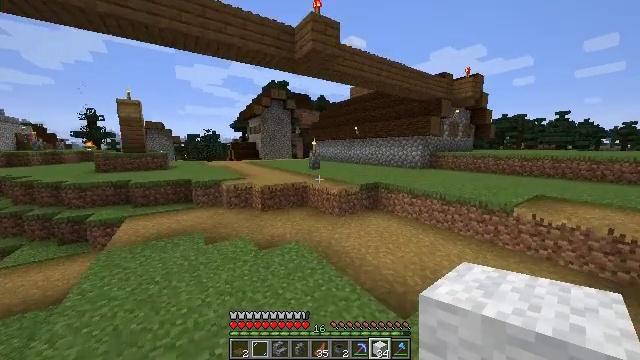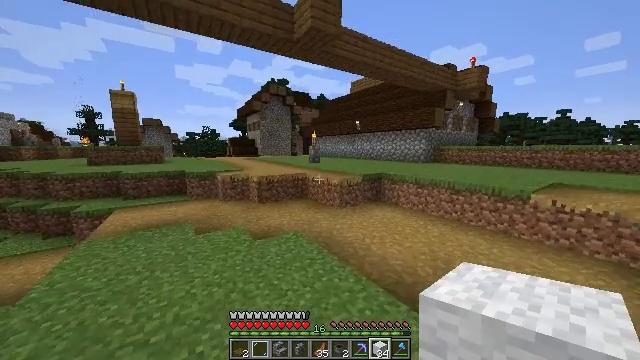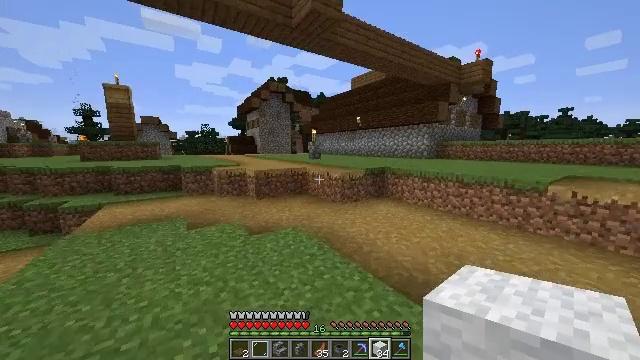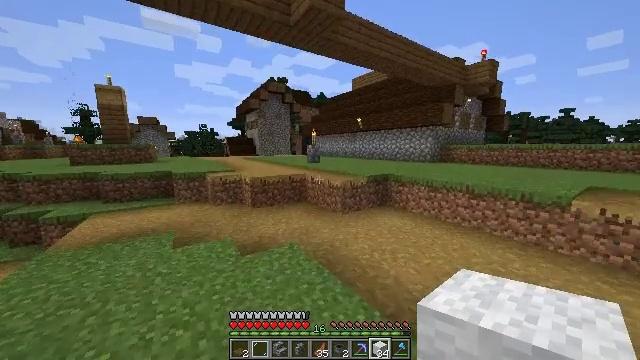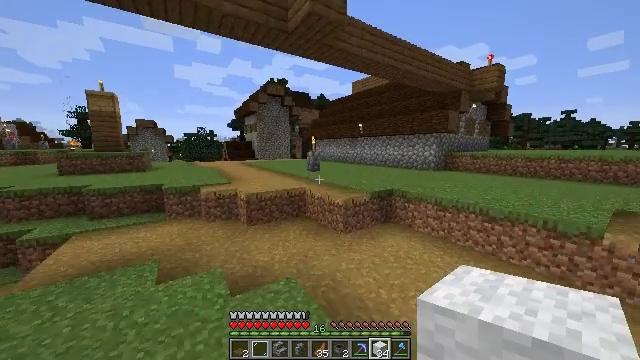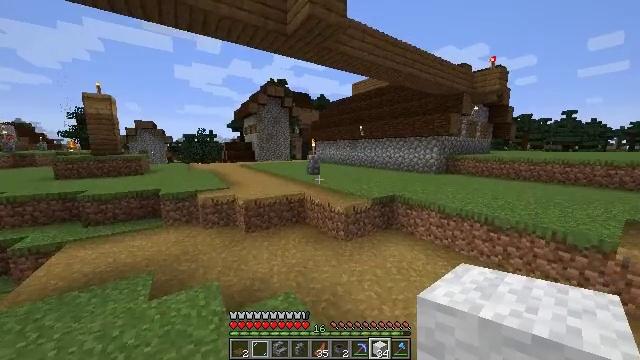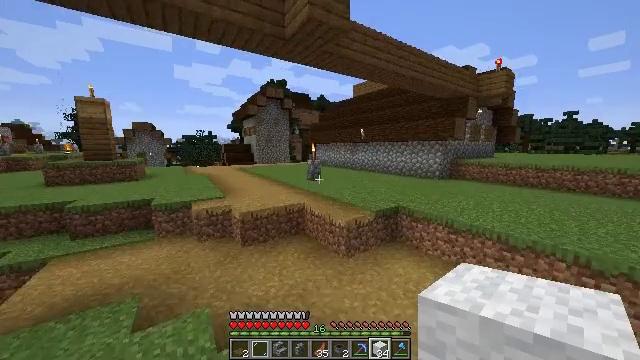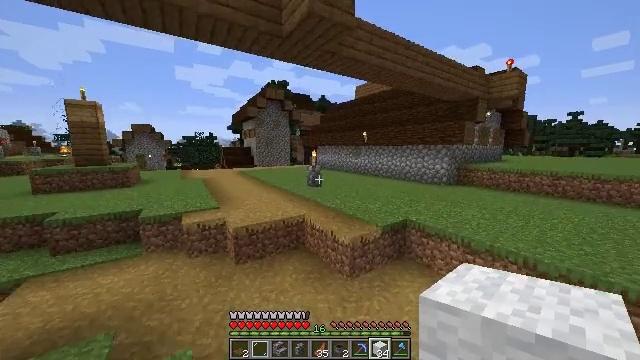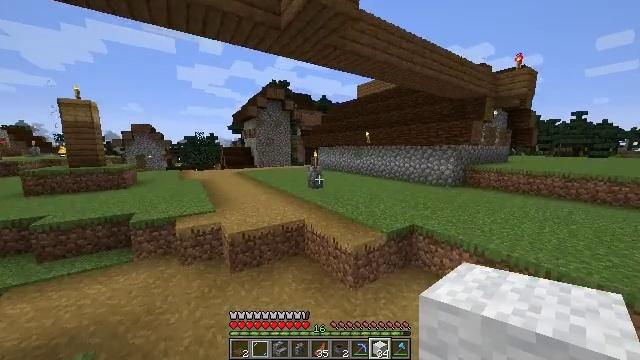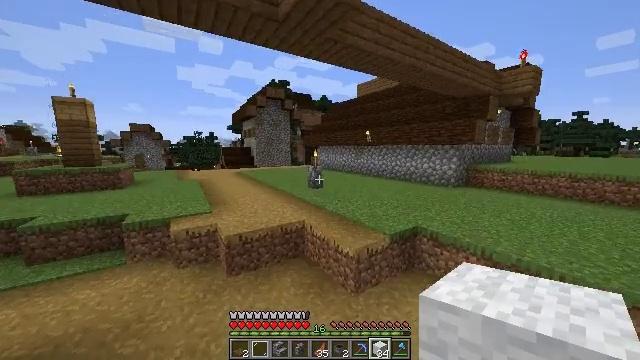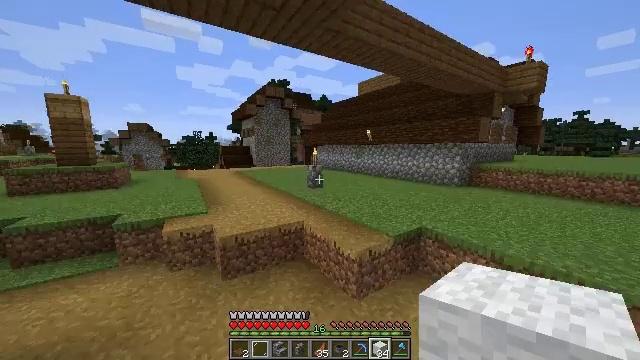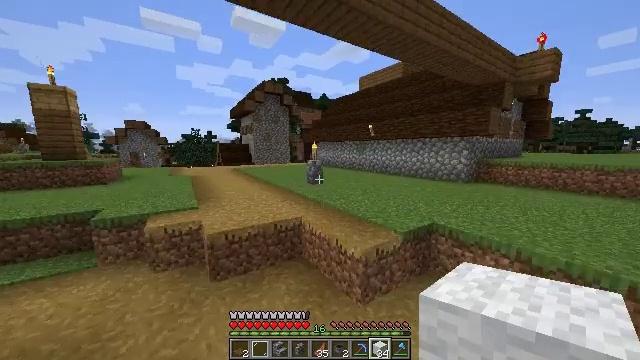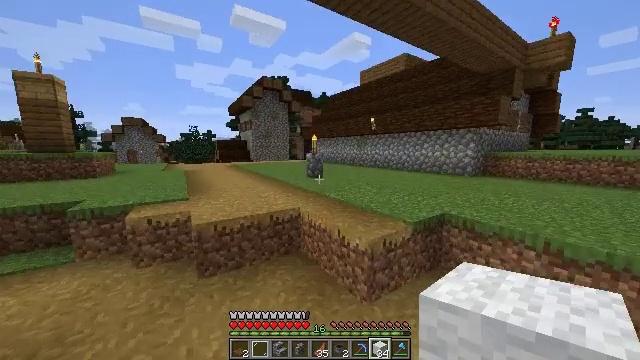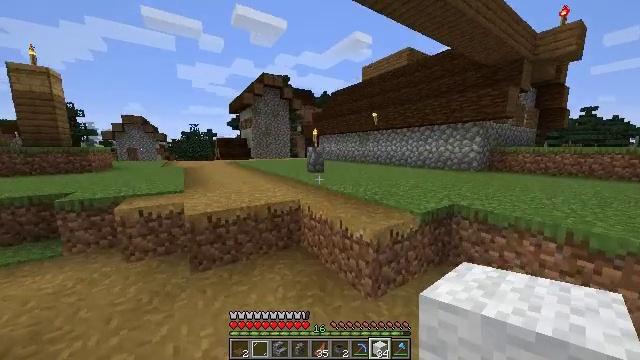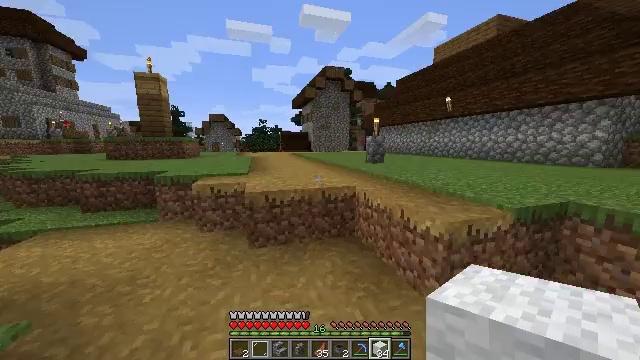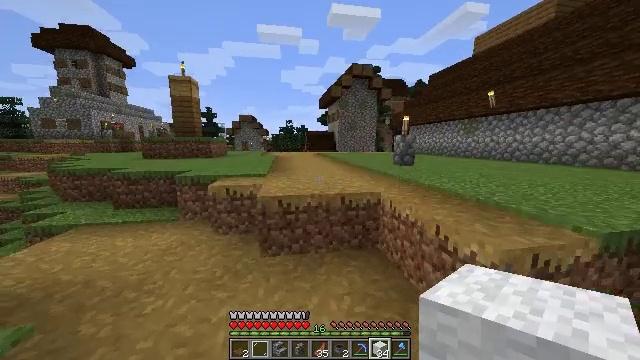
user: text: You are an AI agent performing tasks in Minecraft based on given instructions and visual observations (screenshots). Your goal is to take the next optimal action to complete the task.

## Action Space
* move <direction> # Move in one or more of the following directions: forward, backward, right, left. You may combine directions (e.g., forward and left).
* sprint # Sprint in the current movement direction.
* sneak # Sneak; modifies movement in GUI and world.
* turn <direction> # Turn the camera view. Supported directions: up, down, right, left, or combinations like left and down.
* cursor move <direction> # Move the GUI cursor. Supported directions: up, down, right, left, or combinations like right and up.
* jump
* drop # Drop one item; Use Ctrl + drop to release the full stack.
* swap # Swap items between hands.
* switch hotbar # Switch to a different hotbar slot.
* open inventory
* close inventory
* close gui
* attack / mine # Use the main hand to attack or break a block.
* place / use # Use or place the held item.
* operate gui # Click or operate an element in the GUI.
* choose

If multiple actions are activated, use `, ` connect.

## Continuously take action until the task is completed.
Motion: motion action
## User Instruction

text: Use iron ingots at the crafting table to make a minecart.
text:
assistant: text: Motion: move forward, jump
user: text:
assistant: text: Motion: move forward, jump
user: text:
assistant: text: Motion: move forward, jump
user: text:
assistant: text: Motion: move forward, sprint, jump
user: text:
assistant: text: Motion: move forward, sprint, jump
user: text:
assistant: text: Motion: move forward, sprint, jump
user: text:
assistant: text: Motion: move forward, sprint, jump
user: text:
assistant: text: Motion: move forward, jump
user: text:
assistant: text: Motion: move forward, jump
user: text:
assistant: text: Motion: move forward, jump
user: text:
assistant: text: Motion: move forward, jump
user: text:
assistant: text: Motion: move forward, jump
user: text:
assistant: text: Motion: move forward, jump
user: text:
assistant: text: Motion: move forward, turn left and down, jump
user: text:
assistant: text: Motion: move forward, turn left, jump
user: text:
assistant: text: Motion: move forward, sprint, jump
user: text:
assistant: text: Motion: move forward, sprint, jump
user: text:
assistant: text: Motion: move forward, sprint, jump
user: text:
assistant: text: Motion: move forward, sprint, jump
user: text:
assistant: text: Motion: move forward, sprint, jump
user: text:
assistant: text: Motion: move forward, jump
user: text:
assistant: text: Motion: move forward, jump
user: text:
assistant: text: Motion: move forward, jump
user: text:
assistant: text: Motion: move forward, jump
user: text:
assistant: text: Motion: move forward, jump
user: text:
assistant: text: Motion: move forward, turn left, jump
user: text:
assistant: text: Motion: move forward, sprint, turn left, jump
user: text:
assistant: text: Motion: move forward, sprint, jump
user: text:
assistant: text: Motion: move forward, sprint, jump
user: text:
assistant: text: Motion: move forward, sprint, jump